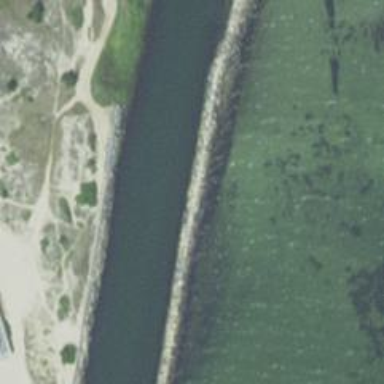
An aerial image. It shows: Breakwater structure.